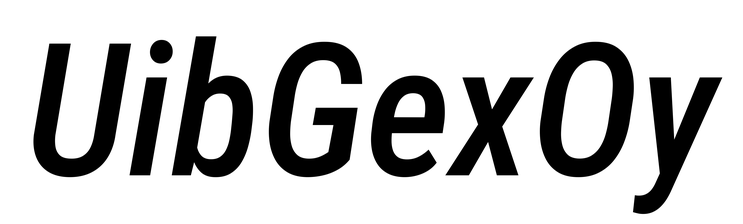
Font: Roboto-Italic_Condensed_Medium_Italic